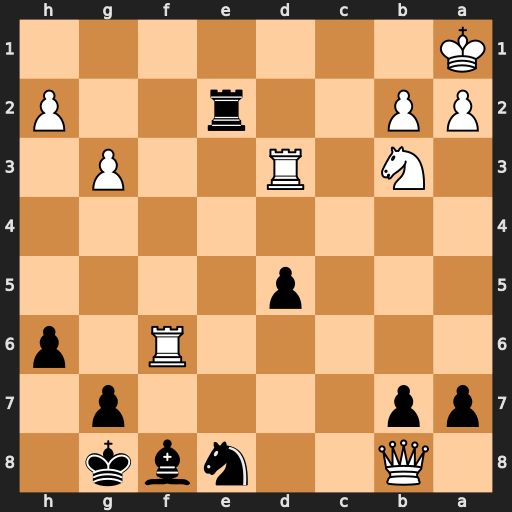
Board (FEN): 1Q2nbk1/pp4p1/5R1p/3p4/8/1N1R2P1/PP2r2P/K7
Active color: b
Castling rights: -
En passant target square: -
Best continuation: Re1+ Rd1 Rxd1+ Nc1 Rxc1#